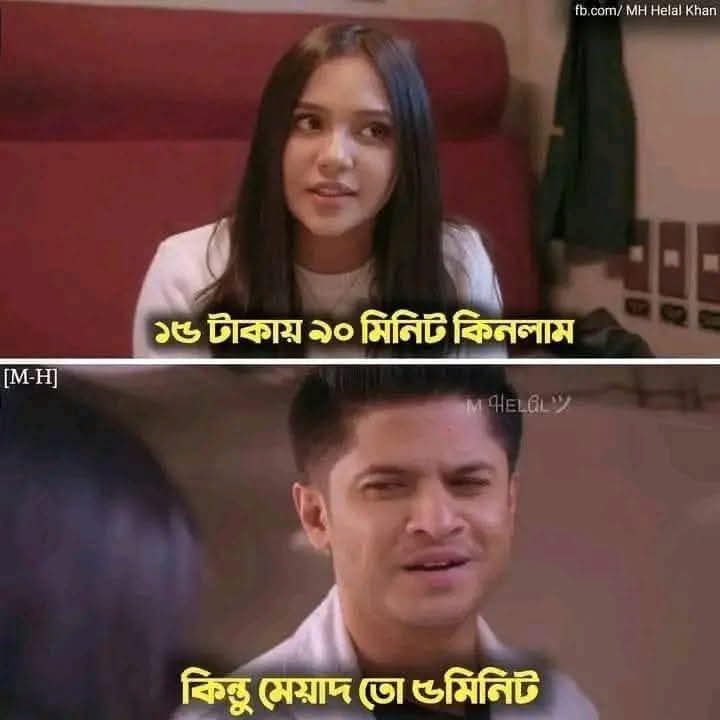
Text: ১৬ টাকায় ৯০ মিনিট কিনলাম
কিন্তু মেয়াদ তো ৬মিনিট
Label: Non Hate